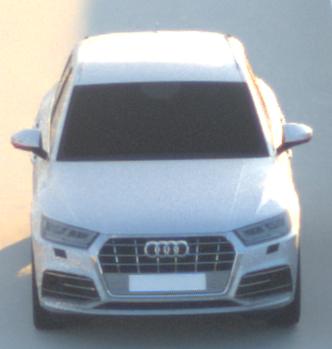
Make: Audi
Model: Q5 45 TFSI
Detailed model: Q5 (FY)
Model produced from: 2019/01
Model produced until: 2019/05
Doors: 5
Color: white
Road condition: dry road
Daytime: sunrise or sunset
Contrast: medium contrast